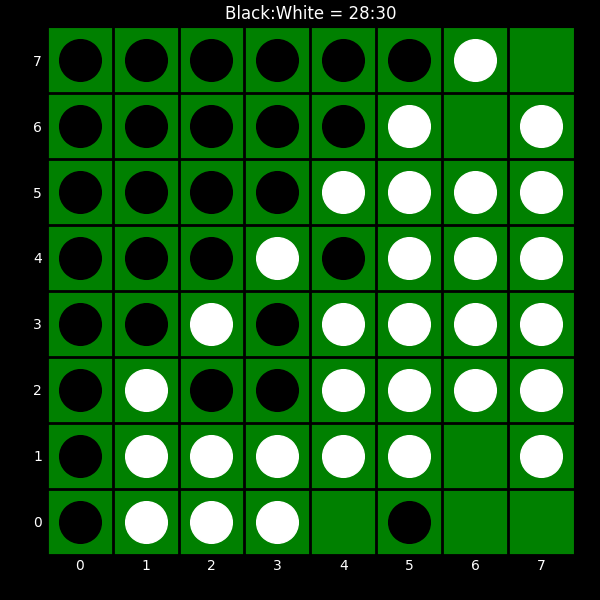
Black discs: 28
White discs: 30